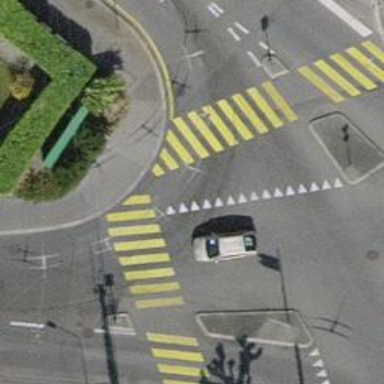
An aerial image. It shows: Kerb barrier.